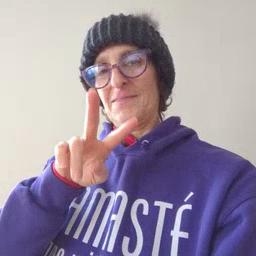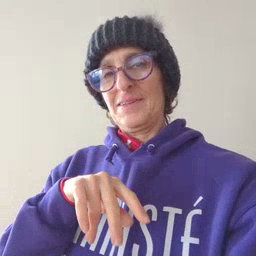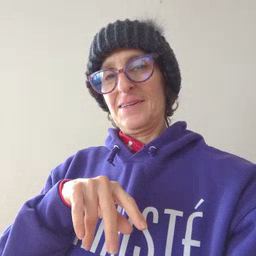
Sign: TV